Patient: sex F, age 68
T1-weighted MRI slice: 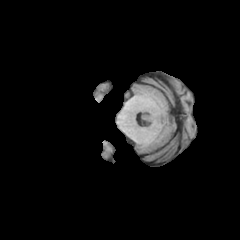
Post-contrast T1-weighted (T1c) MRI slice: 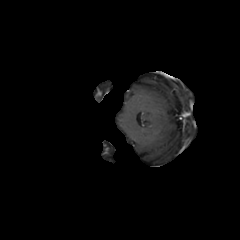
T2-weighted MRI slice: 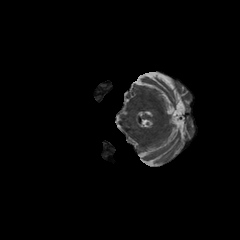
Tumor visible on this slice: no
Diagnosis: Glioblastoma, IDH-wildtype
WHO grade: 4